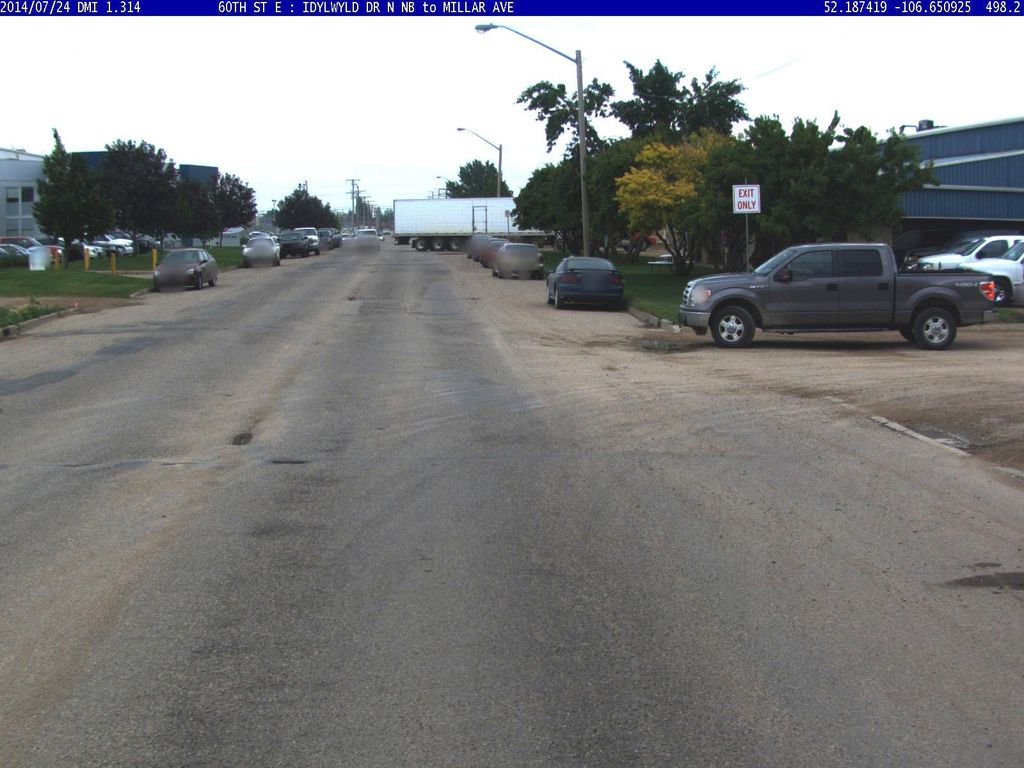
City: saskatoon